Question: So I'm having a bit of trouble getting rid of the entire margin of a graphics device. I've set mar to 0, but there is still some persistent space around the edge. For example:
'''
plot.new()
par(mar=c(0,0,0,0))
plot.window(c(0,1),c(0,1))
points(c(1,1,0,0),c(1,0,1,0))
'''

I would like the points to be centered at the extreme edges of the plot. Is there a 'par' that I am missing?
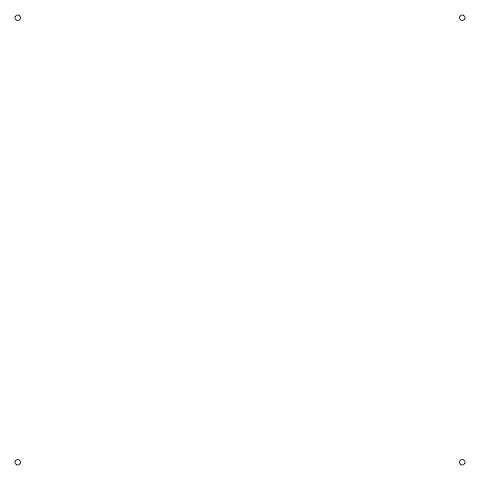
Answer: This is controlled by the arguments to ?par 'xaxs' and 'yaxs'. These are passed on by the ... argument of plot.window and other plot functions.
'''
plot.window(c(0,1),c(0,1), xaxs = "i", yaxs = "i")
'''
From the help page for ?par, the default setting "r" extends the data range by 4 percent, and "i" uses the data range exactly:
> Style '"r"' (regular) first extends the data range by 4
percent at each end and then finds an axis with pretty labels
that fits within the extended range.
Style '"i"' (internal) just finds an axis with pretty labels
that fits within the original data range.